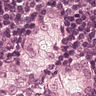
Metastatic tissue present: yes